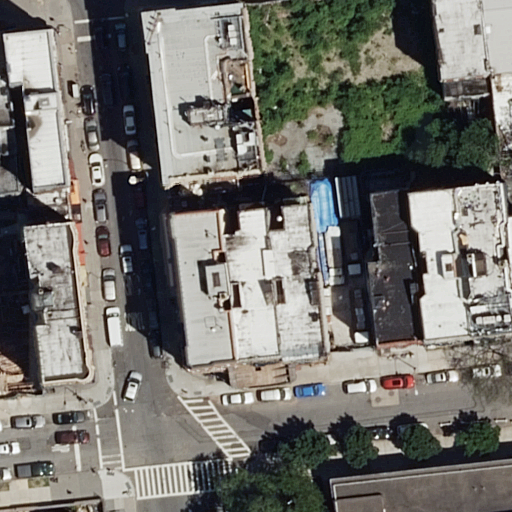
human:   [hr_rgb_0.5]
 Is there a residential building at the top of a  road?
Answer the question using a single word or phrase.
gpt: yes

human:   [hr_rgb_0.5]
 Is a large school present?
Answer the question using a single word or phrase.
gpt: yes

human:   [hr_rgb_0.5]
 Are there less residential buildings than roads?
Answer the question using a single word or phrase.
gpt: no

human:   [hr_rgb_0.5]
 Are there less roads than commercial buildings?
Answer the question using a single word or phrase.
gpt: no

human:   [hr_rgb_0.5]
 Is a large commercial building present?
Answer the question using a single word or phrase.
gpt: no

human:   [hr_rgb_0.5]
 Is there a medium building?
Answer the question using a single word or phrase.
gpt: yes

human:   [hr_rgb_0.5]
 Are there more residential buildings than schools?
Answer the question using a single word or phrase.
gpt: yes

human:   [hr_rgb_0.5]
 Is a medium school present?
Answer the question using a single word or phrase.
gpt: no

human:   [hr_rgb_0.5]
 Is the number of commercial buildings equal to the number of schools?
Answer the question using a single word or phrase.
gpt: no

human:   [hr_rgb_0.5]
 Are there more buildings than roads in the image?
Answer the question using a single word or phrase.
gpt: yes

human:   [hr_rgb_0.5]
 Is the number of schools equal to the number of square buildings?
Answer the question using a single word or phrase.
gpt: no

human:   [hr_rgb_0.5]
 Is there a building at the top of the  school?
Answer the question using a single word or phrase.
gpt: yes

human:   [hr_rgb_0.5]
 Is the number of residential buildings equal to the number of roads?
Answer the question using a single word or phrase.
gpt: no

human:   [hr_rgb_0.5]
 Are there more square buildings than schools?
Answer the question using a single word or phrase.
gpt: no

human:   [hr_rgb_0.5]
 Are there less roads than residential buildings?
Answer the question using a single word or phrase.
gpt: yes

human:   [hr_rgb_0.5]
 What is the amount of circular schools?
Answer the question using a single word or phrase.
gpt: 0

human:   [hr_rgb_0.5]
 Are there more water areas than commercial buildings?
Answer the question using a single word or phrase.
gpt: no

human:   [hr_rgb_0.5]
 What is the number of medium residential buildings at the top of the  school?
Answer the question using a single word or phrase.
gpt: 11

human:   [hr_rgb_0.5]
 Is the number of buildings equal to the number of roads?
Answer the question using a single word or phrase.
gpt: no

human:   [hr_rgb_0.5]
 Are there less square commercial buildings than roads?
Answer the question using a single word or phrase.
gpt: yes

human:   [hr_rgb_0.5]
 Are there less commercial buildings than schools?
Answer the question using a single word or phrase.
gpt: yes

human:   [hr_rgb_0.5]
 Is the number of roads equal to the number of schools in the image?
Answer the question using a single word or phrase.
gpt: no

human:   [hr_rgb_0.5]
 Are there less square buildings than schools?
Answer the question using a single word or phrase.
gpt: yes

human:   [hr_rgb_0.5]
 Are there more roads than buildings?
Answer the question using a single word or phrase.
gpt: no

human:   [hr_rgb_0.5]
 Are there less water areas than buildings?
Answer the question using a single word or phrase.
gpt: yes

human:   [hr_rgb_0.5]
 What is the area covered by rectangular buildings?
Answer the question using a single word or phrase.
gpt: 1161m2

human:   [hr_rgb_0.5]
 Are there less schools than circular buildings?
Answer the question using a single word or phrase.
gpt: no

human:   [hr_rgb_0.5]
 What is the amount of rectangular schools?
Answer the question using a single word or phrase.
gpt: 1

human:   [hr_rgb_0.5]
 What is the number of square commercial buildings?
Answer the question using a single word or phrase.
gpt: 0

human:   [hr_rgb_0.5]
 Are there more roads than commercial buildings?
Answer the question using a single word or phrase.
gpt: yes

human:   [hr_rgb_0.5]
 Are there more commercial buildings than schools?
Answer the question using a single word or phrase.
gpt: no

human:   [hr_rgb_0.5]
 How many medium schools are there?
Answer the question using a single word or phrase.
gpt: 0

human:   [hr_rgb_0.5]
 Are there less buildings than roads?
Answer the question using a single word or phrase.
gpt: no

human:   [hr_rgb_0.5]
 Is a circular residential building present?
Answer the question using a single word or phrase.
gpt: no

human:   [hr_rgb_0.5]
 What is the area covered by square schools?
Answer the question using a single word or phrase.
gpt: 0m2

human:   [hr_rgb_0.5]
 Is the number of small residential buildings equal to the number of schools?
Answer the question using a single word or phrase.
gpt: no